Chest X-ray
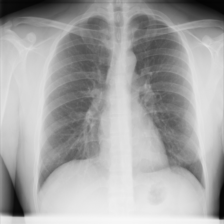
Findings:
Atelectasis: negative
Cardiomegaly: negative
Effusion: negative
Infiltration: negative
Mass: negative
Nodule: negative
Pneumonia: negative
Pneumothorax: negative
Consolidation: negative
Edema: negative
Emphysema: negative
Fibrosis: negative
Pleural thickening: negative
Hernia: negative